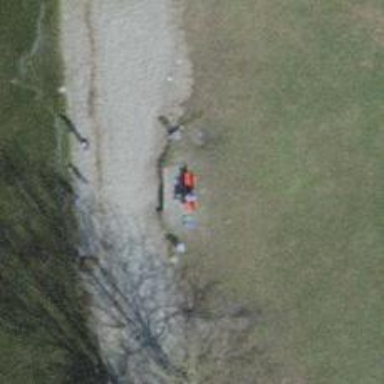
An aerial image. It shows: Red bench.